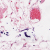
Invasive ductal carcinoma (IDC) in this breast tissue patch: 0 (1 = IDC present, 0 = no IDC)